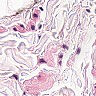
Metastatic tissue present: no